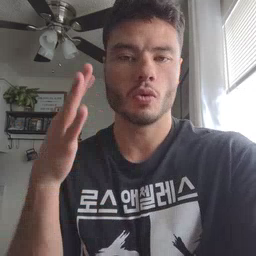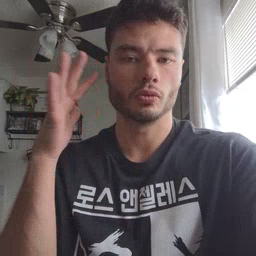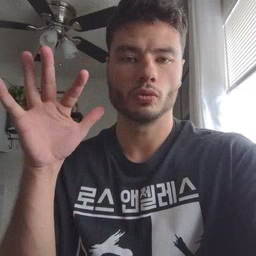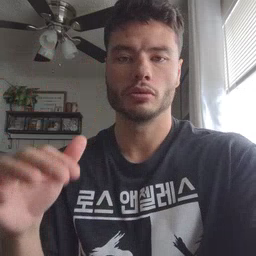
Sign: noisy